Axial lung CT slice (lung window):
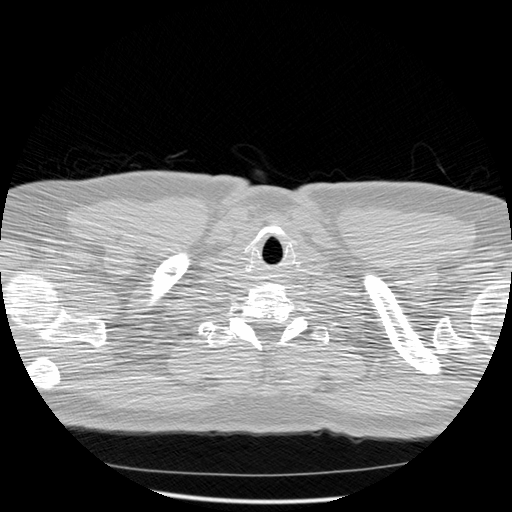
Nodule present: no